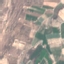
Land use / land cover: PermanentCrop